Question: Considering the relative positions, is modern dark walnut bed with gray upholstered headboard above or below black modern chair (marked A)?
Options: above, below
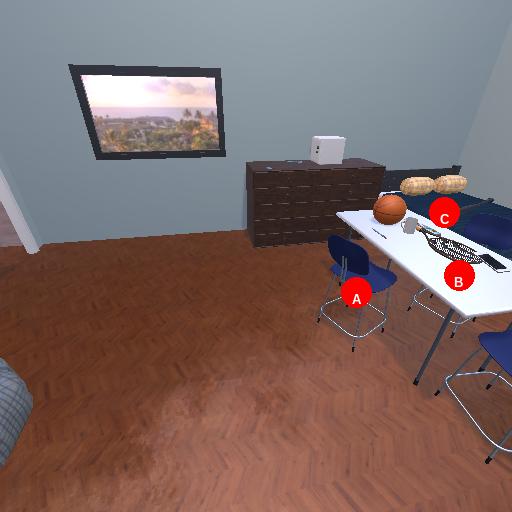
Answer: above